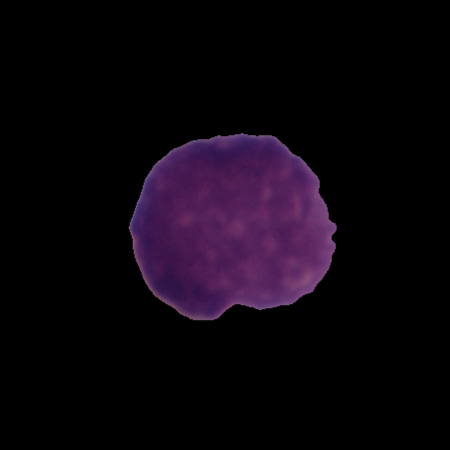
Label: healthy